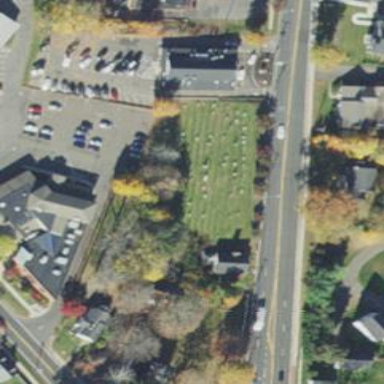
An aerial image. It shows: Private cemetery with landuse designation.